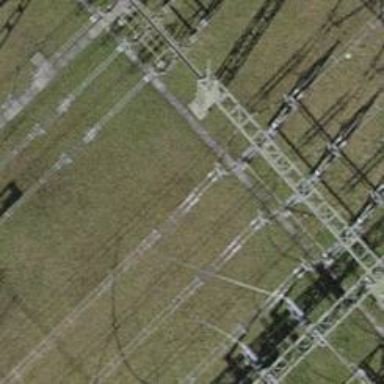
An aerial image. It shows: Busbar power line.